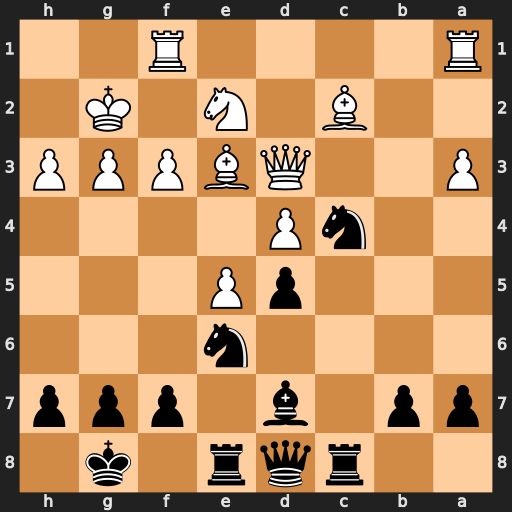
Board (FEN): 2rqr1k1/pp1b1ppp/4n3/3pP3/2nP4/P2QBPPP/2B1N1K1/R4R2
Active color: b
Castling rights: -
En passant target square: -
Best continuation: Nxe3+ Qxe3 Rxc2